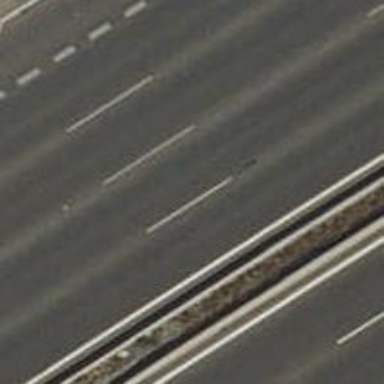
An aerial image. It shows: Asphalt motorway.